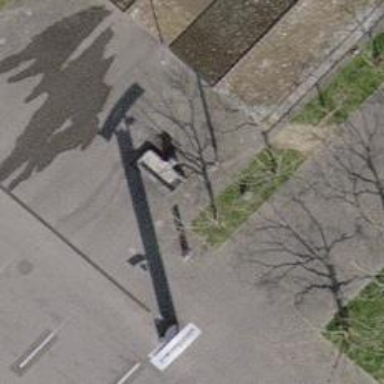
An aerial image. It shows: Beautiful fountain.